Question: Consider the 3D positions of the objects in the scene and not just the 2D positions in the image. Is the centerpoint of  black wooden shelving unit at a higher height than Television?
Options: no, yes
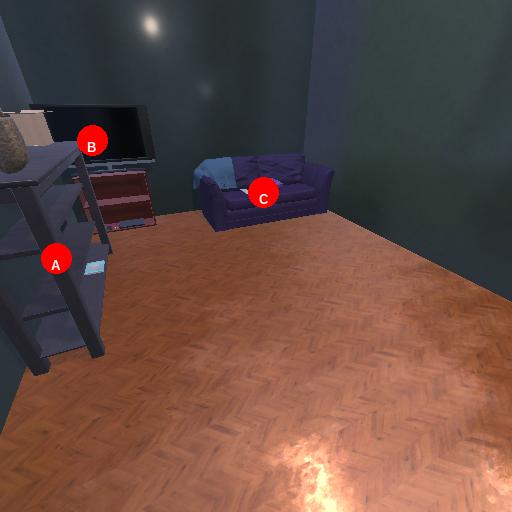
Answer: no